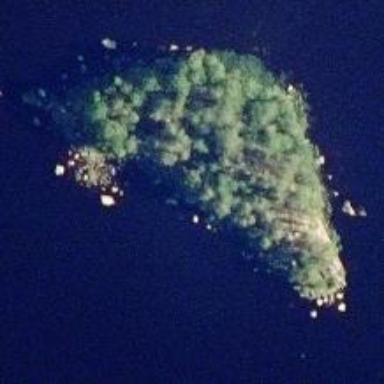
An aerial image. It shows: Image showing island.